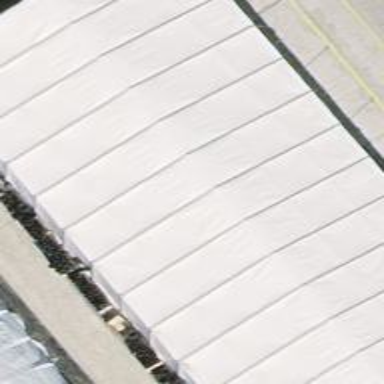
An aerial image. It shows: Greenhouse.